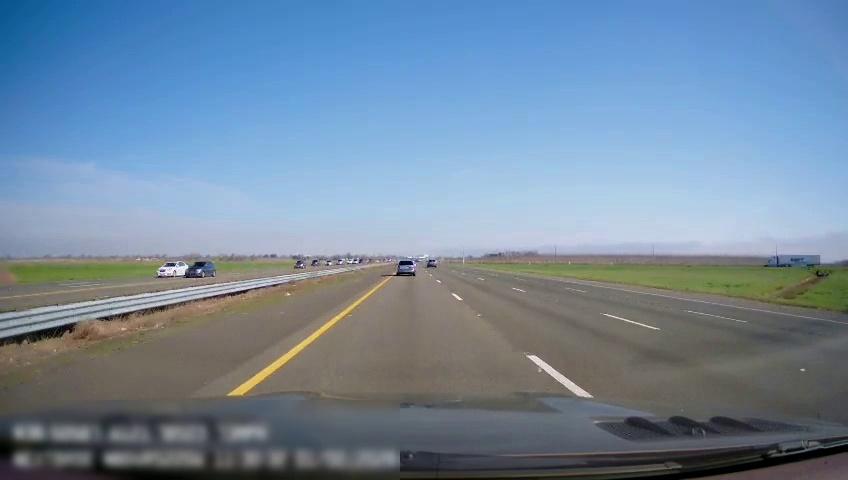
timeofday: Day
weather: Sunny
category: Drivable Space
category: Drivable Space
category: Vehicles | Car
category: Vehicles | Car
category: Vehicles | SUV
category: Vehicles | SUV
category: Vehicles | SUV
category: Vehicles | SUV
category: Lanes | Current Lane
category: Lanes | Current Lane
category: Lanes | Alternate Lane
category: Lanes | Alternate Lane
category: Lanes | Alternate Lane
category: Lanes | Opposite Lane
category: Lanes | Opposite Lane